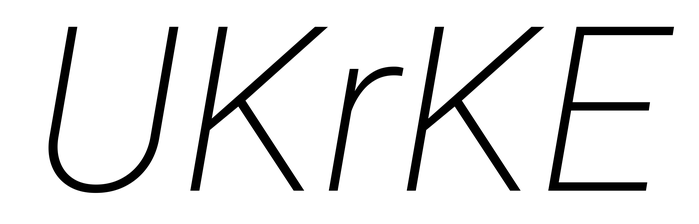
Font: Roboto-Italic_ExtraLight_Italic